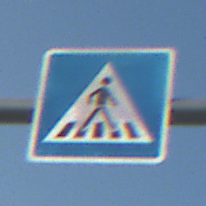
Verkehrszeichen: FussgaengerueberwegLinks
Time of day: MorningAfternoon
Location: Outdoor (Nature)
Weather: Clear
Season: NotSpecified
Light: Natural